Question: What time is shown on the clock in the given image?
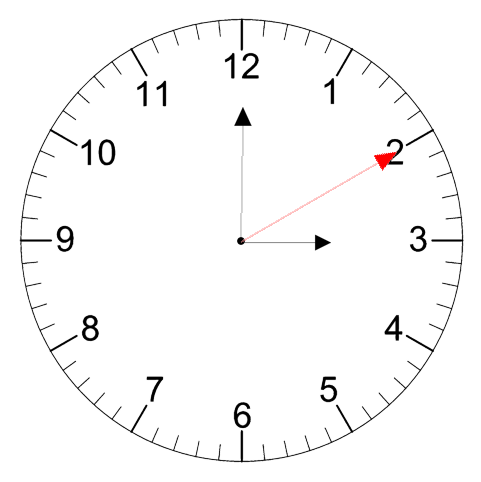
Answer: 03:00:10